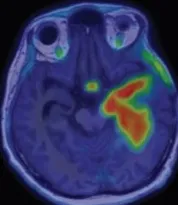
The axial view of an 18F-Fluciclovine amino acid positron emission tomography (C).
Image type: radiology (pet)